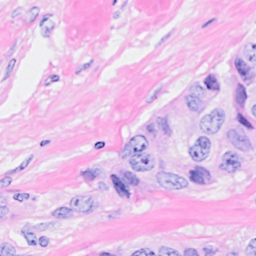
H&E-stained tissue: Breast